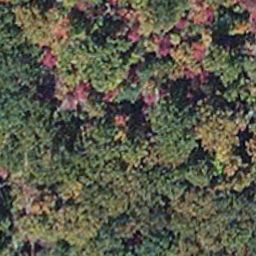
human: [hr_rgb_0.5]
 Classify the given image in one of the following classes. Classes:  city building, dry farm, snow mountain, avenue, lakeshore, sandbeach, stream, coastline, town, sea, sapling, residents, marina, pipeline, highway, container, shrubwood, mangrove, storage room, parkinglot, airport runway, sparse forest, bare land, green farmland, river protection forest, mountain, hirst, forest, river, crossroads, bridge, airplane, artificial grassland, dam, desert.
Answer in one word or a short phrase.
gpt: mangrove